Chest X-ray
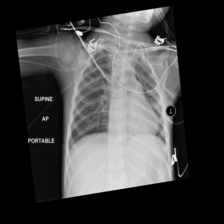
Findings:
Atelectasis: positive
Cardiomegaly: negative
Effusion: negative
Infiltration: negative
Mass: negative
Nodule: negative
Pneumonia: negative
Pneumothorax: negative
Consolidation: negative
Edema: negative
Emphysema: negative
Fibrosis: negative
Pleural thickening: negative
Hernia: negative